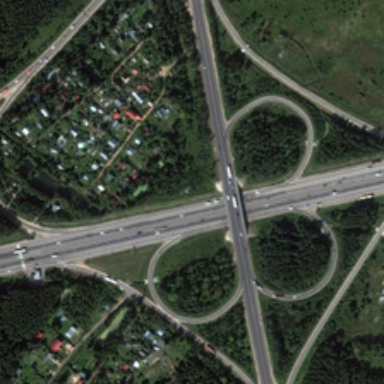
Many of the curved and straight roads in the picture .